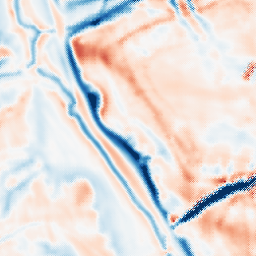
Category: multiscale
Decomposition family: dog_multiscale
Decomposition parameters: sigma_ratio: 1.4
n_scales: 4
base_sigma: 2
Upsampling method: regularized
Upsampling parameters: scale: 4
lambda_reg: 0.1
Upsampling scale: 4